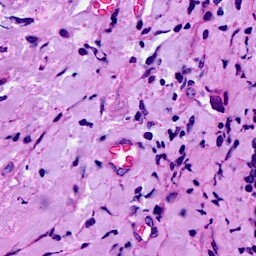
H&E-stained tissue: Breast